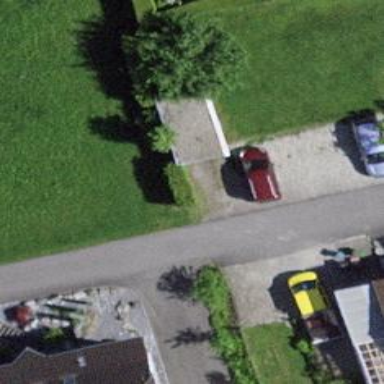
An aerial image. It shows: Smooth asphalt road in residential area.